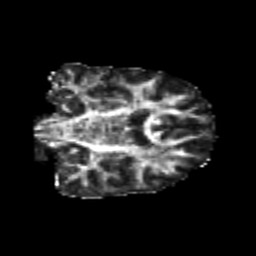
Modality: FA
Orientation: coronal
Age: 24
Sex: female
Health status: healthy
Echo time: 0.074 s